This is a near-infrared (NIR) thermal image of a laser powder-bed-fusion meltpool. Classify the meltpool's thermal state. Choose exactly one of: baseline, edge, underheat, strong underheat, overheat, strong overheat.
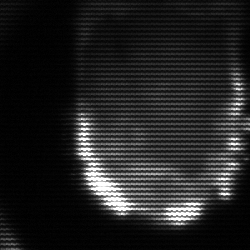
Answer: baseline